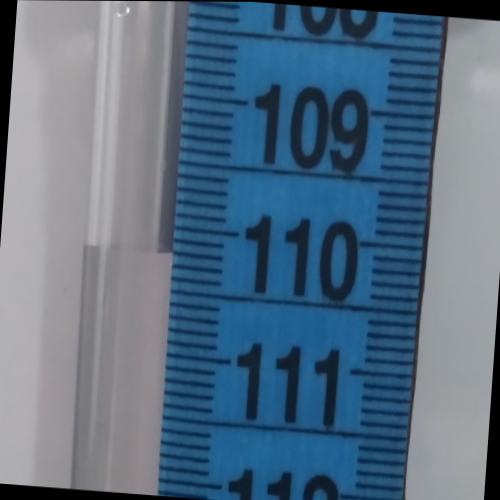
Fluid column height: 110.2 cm